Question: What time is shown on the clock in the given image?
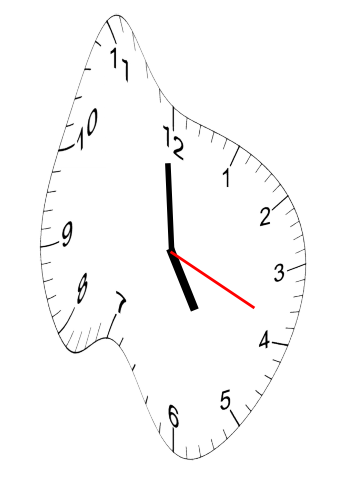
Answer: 04:59:19